【题型】解答题　【知识点】解析几何　【难度】easy
一条直线$l$经过点$P(2,3)$，且和$l_1: 3x+4y-7=0$，$l_2: 3x+4y+8=0$分别交于$A$、$B$两点，若$|AB|=3\sqrt{2}$，\\
求直线$l$的方程.
【解答】
\noindent \textbf{【答案】} $7x+y-17=0$ 或 $x-7y+19=0$

\vspace{0.5em}
\noindent \textbf{【分析】} 根据给定条件，求出直线$l_1$与$l_2$之间的距离，进而求出直线$l$与$l_2$的夹角，再利用夹角公式求出直\\
线$l$的斜率，利用直线的点斜式方程求解即得.

\vspace{0.5em}
\noindent \textbf{【解析】} 如图，过点$A$作$AC \perp l_2$于点$C$，由$l_1 \parallel l_2$，得$|AC|$为$l_1$与$l_2$之间的距离，即
\[
|AC| = \frac{|-7-8|}{\sqrt{3^2+4^2}} = 3,
\]

\noindent 在$\text{Rt}\triangle ABC$中，由$|AB|=3\sqrt{2}$，得
\[
\sin\angle ABC = \frac{3}{3\sqrt{2}} = \frac{\sqrt{2}}{2},
\]

\vspace{0.5em}
\noindent 于是$\angle ABC = \frac{\pi}{4}$，即$l$与$l_2$的夹角为$\frac{\pi}{4}$，而直线$l_2$的斜率$k_2 = -\frac{3}{4}$，设直线$l$的斜率为$k$，\\
由夹角公式得
\[
\tan\frac{\pi}{4} = \left| \frac{k+\frac{3}{4}}{1-\frac{3}{4}k} \right|,
\]
解得$k=-7$或$k=\frac{1}{7}$，直线$l$：$y-3=-7(x-2)$或$y-3=\frac{1}{7}(x-2)$，

\vspace{0.5em}
\noindent 所以直线$l$的方程为$7x+y-17=0$或$x-7y+19=0$.
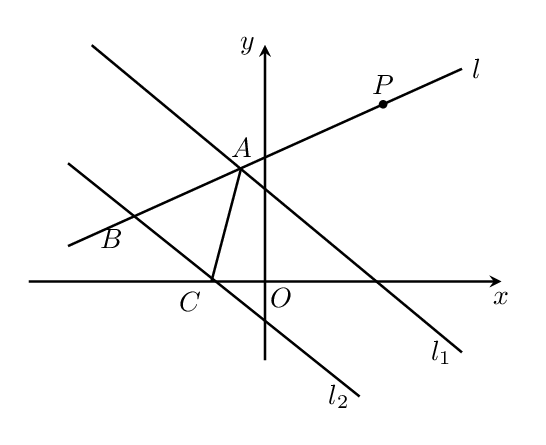